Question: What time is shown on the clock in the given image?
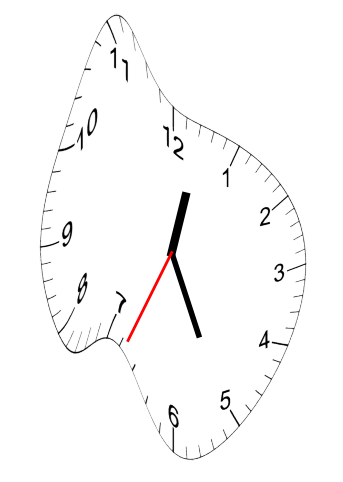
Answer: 12:25:34